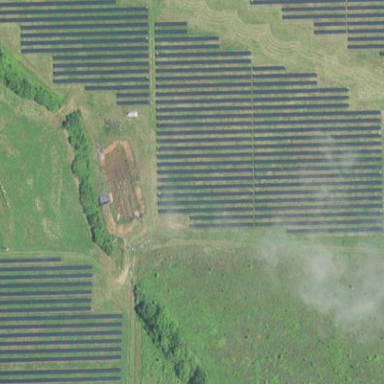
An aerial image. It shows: Solar power plant with photovoltaic technology surrounded by fence.